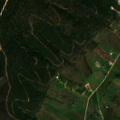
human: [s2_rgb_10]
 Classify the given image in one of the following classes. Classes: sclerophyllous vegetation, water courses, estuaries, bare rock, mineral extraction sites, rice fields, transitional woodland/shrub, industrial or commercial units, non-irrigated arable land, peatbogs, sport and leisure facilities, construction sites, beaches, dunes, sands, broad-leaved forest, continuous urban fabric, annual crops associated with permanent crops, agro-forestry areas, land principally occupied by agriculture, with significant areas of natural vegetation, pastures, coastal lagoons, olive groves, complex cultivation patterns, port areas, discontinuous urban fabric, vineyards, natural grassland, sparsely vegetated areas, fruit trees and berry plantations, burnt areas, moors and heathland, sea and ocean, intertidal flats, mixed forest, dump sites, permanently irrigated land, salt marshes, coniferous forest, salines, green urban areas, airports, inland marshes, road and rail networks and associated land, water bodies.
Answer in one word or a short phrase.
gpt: complex cultivation patterns, coniferous forest, sclerophyllous vegetation, transitional woodland/shrub